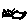
Label: cat